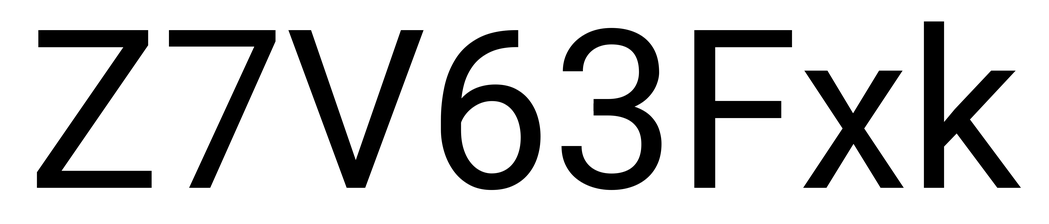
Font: Roboto_Regular